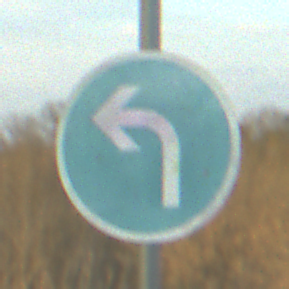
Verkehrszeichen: VorgeschriebeneFahrtrichtungLinks
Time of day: SunriseSunset
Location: Outdoor (Nature)
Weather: PartlyCloudy
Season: NotSpecified
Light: Natural